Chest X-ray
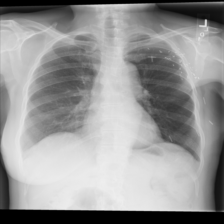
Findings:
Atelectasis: negative
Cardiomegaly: negative
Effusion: negative
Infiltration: negative
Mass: negative
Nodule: negative
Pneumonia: negative
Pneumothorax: negative
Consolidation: negative
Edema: negative
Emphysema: negative
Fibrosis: negative
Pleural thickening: negative
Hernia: negative